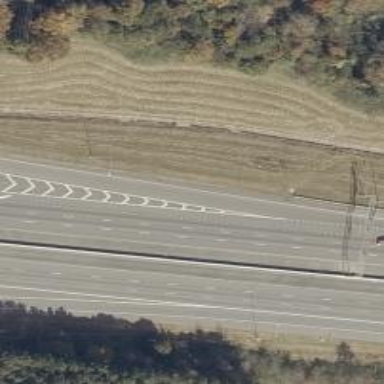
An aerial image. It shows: Motorway junction.